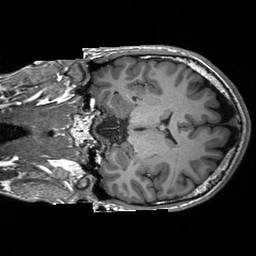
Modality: T1w
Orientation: coronal
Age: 30
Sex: male
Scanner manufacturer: siemens
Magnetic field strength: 3 T
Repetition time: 2.3 s
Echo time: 0.00233 s